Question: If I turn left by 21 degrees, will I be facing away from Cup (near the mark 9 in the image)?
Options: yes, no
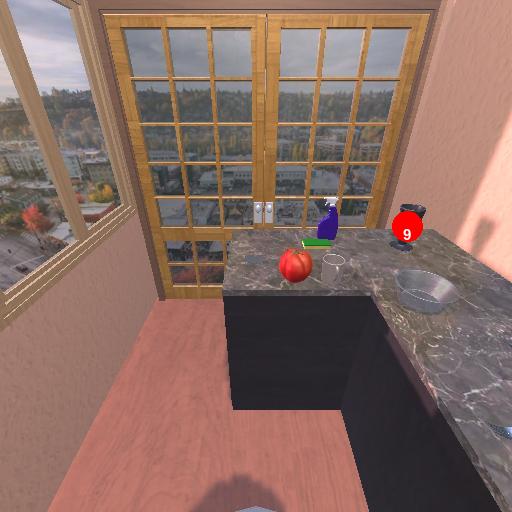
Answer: yes